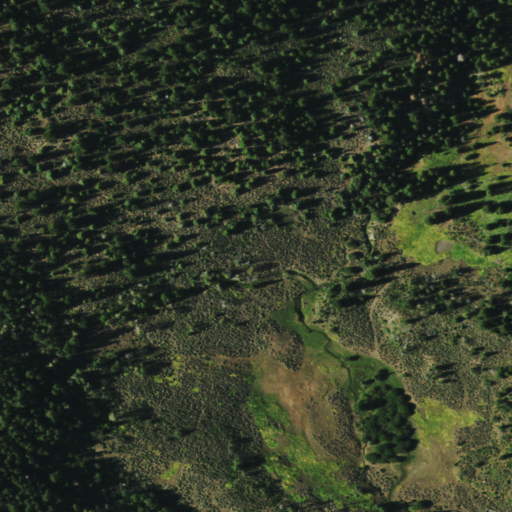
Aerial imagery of valley in Colorado named West Fork Sawmill Gulch containing evergreen forest, woody wetlands, shrub, and deciduous forest